【题型】选择题　【知识点】平面几何　【难度】easy
下列图案中，不能由其中一个图形通过旋转而构成的是（ ）

A.

 B.

 C.

 D.
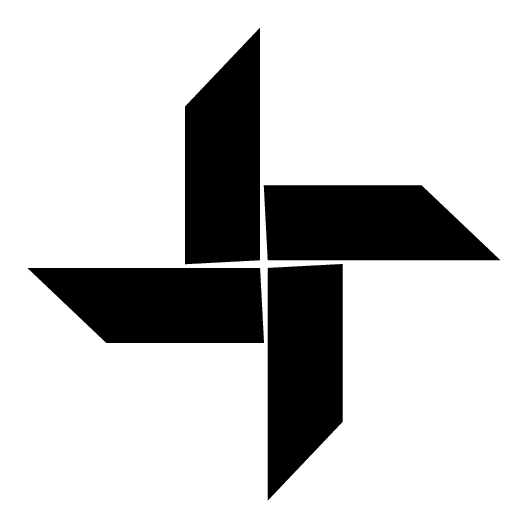
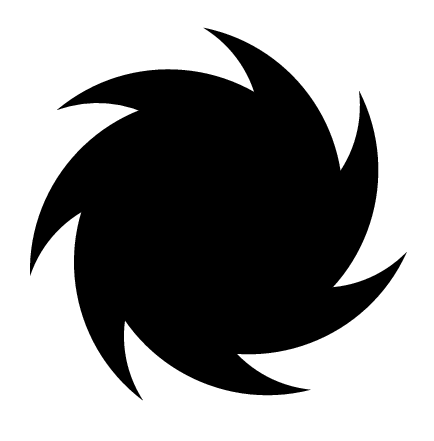
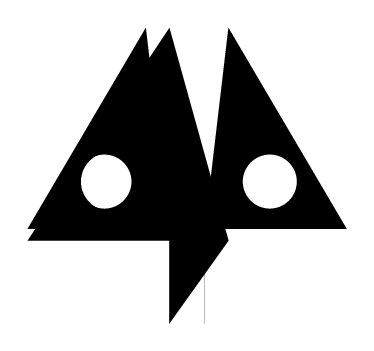
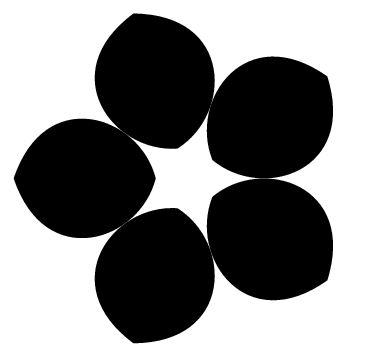
【解答】
\vspace{0.5em}
\textbf{【答案】} C

\vspace{0.5em}
\textbf{【分析】}
本题考查旋转的性质和轴对称的定义：
(1) 旋转的性质：旋转变化前后，对应线段、对应角分别相等，图形的大小、形状都不改变。要注意旋转的三要素：①定点 - 旋转中心；②旋转方向；③旋转角度。
(2) 轴对称的定义：如果一个图形沿着一条直线对折后两部分完全重合，这样的图形叫做轴对称图形。能否构成旋转，关键是看有没有旋转中心、旋转方向和旋转角度。

\vspace{0.5em}
\textbf{【详解】}
解：选项 A，B，D 都是可以由一个基本图形旋转得到。选项 C 是轴对称图形，不能旋转得到。